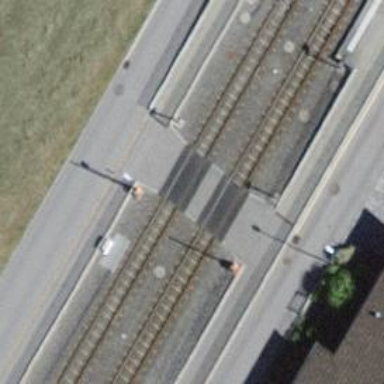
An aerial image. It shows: Railway crossing.